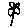
Label: flower